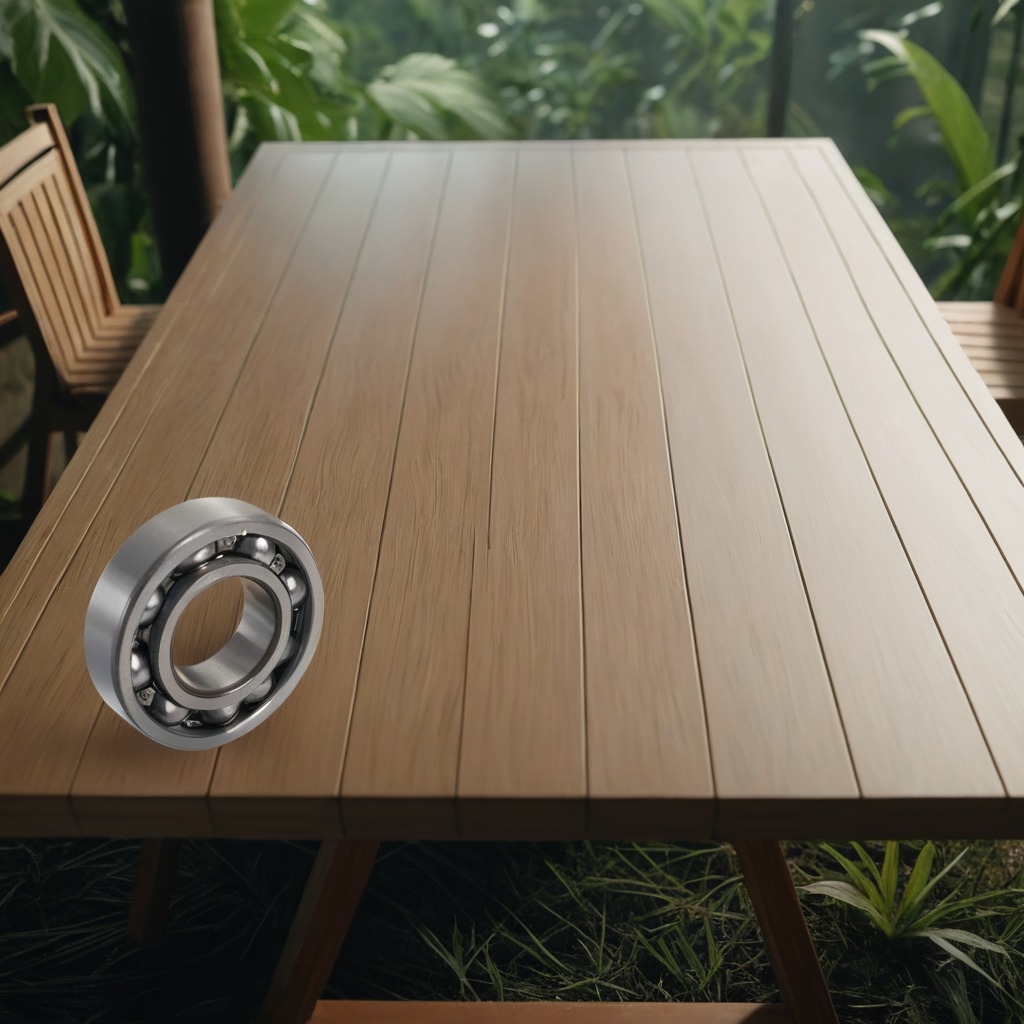
A metal ball bearing is lying on the wooden table.